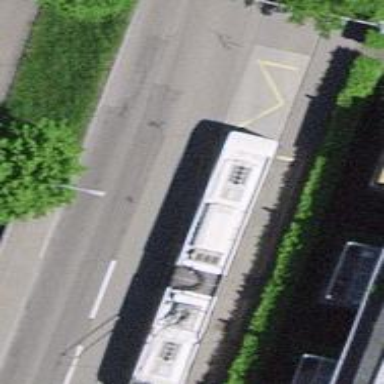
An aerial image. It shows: Trolleybus stop position for public transport.